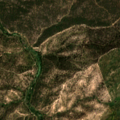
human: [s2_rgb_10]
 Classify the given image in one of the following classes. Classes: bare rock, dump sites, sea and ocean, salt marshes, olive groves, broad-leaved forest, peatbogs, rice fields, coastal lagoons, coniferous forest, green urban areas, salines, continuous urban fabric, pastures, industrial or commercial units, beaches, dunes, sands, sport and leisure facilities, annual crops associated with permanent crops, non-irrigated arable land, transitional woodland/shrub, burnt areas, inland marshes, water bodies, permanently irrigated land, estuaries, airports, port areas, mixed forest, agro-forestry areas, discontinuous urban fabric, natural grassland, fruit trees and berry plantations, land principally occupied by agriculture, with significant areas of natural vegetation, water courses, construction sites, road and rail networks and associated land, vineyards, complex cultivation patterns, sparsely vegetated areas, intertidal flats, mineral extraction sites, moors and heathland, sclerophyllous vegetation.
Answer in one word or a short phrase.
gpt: agro-forestry areas, broad-leaved forest